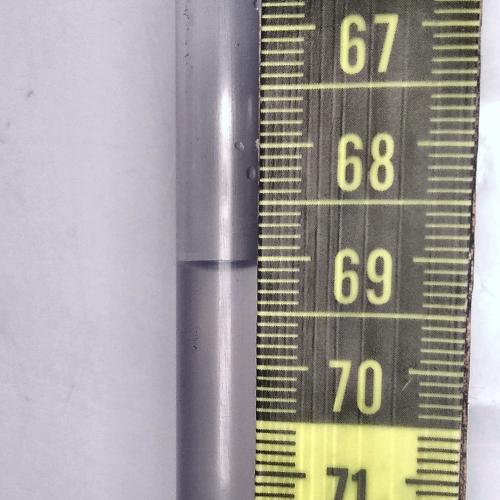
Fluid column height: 69.1 cm